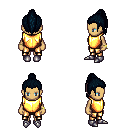
a pixel art fantasy rpg character, female body template, human, tanned skin, gold chest armor, gold greaves, raven long topknot hairstyle, bracelets, metal boots, four views (front, back, left, right), 2x2 character sprite sheet, small pixel art, hard edges, no anti-aliasing